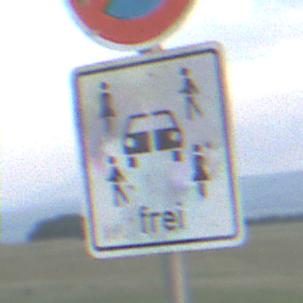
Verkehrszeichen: CarsharingfahrzeugeFrei
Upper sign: AbsolutesHalteverbot
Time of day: SunriseSunset
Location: Outdoor (Nature)
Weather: PartlyCloudy
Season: NotSpecified
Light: Natural